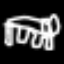
Label: bed